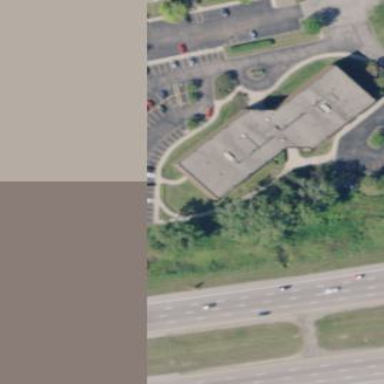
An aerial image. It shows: Office building.